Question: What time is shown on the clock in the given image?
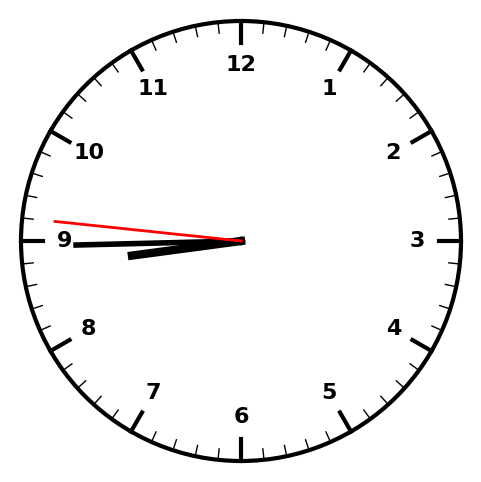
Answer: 08:44:46